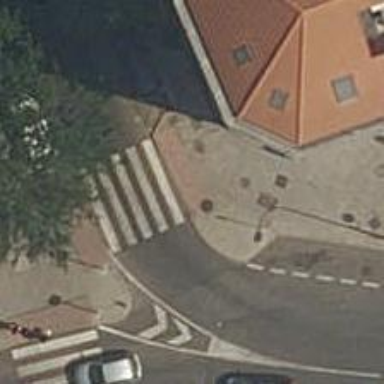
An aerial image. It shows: Uncontrolled crossing on the road.